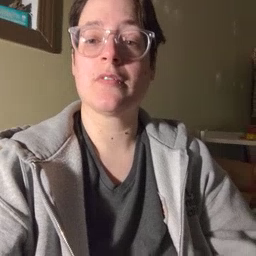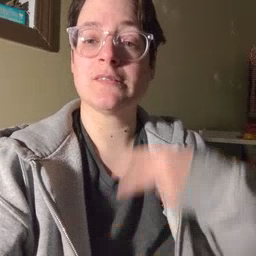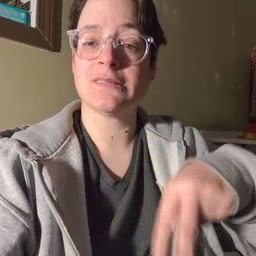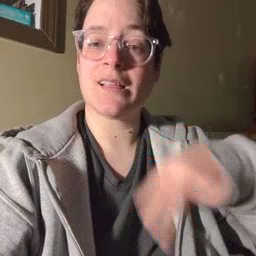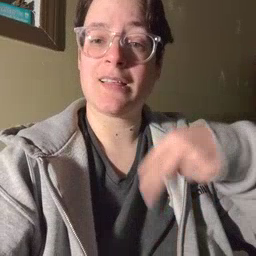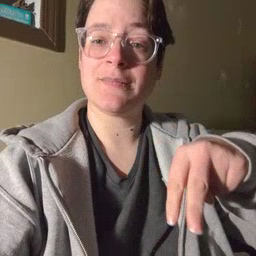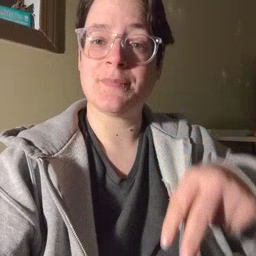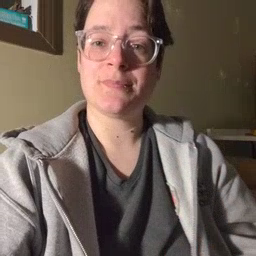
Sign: dance